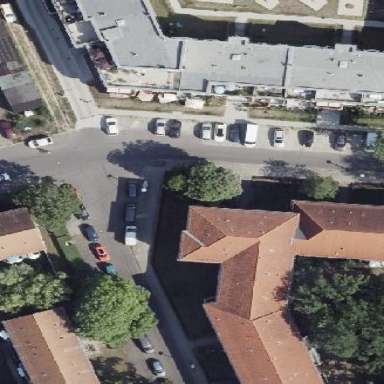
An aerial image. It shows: Hipped roof apartment building.